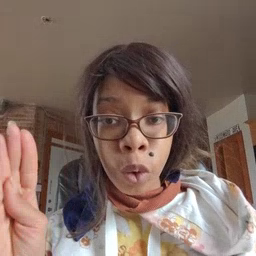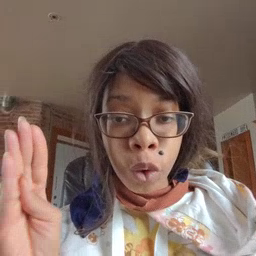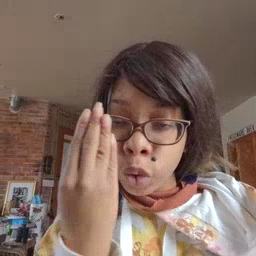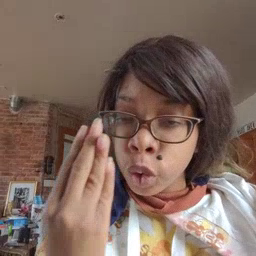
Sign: blue